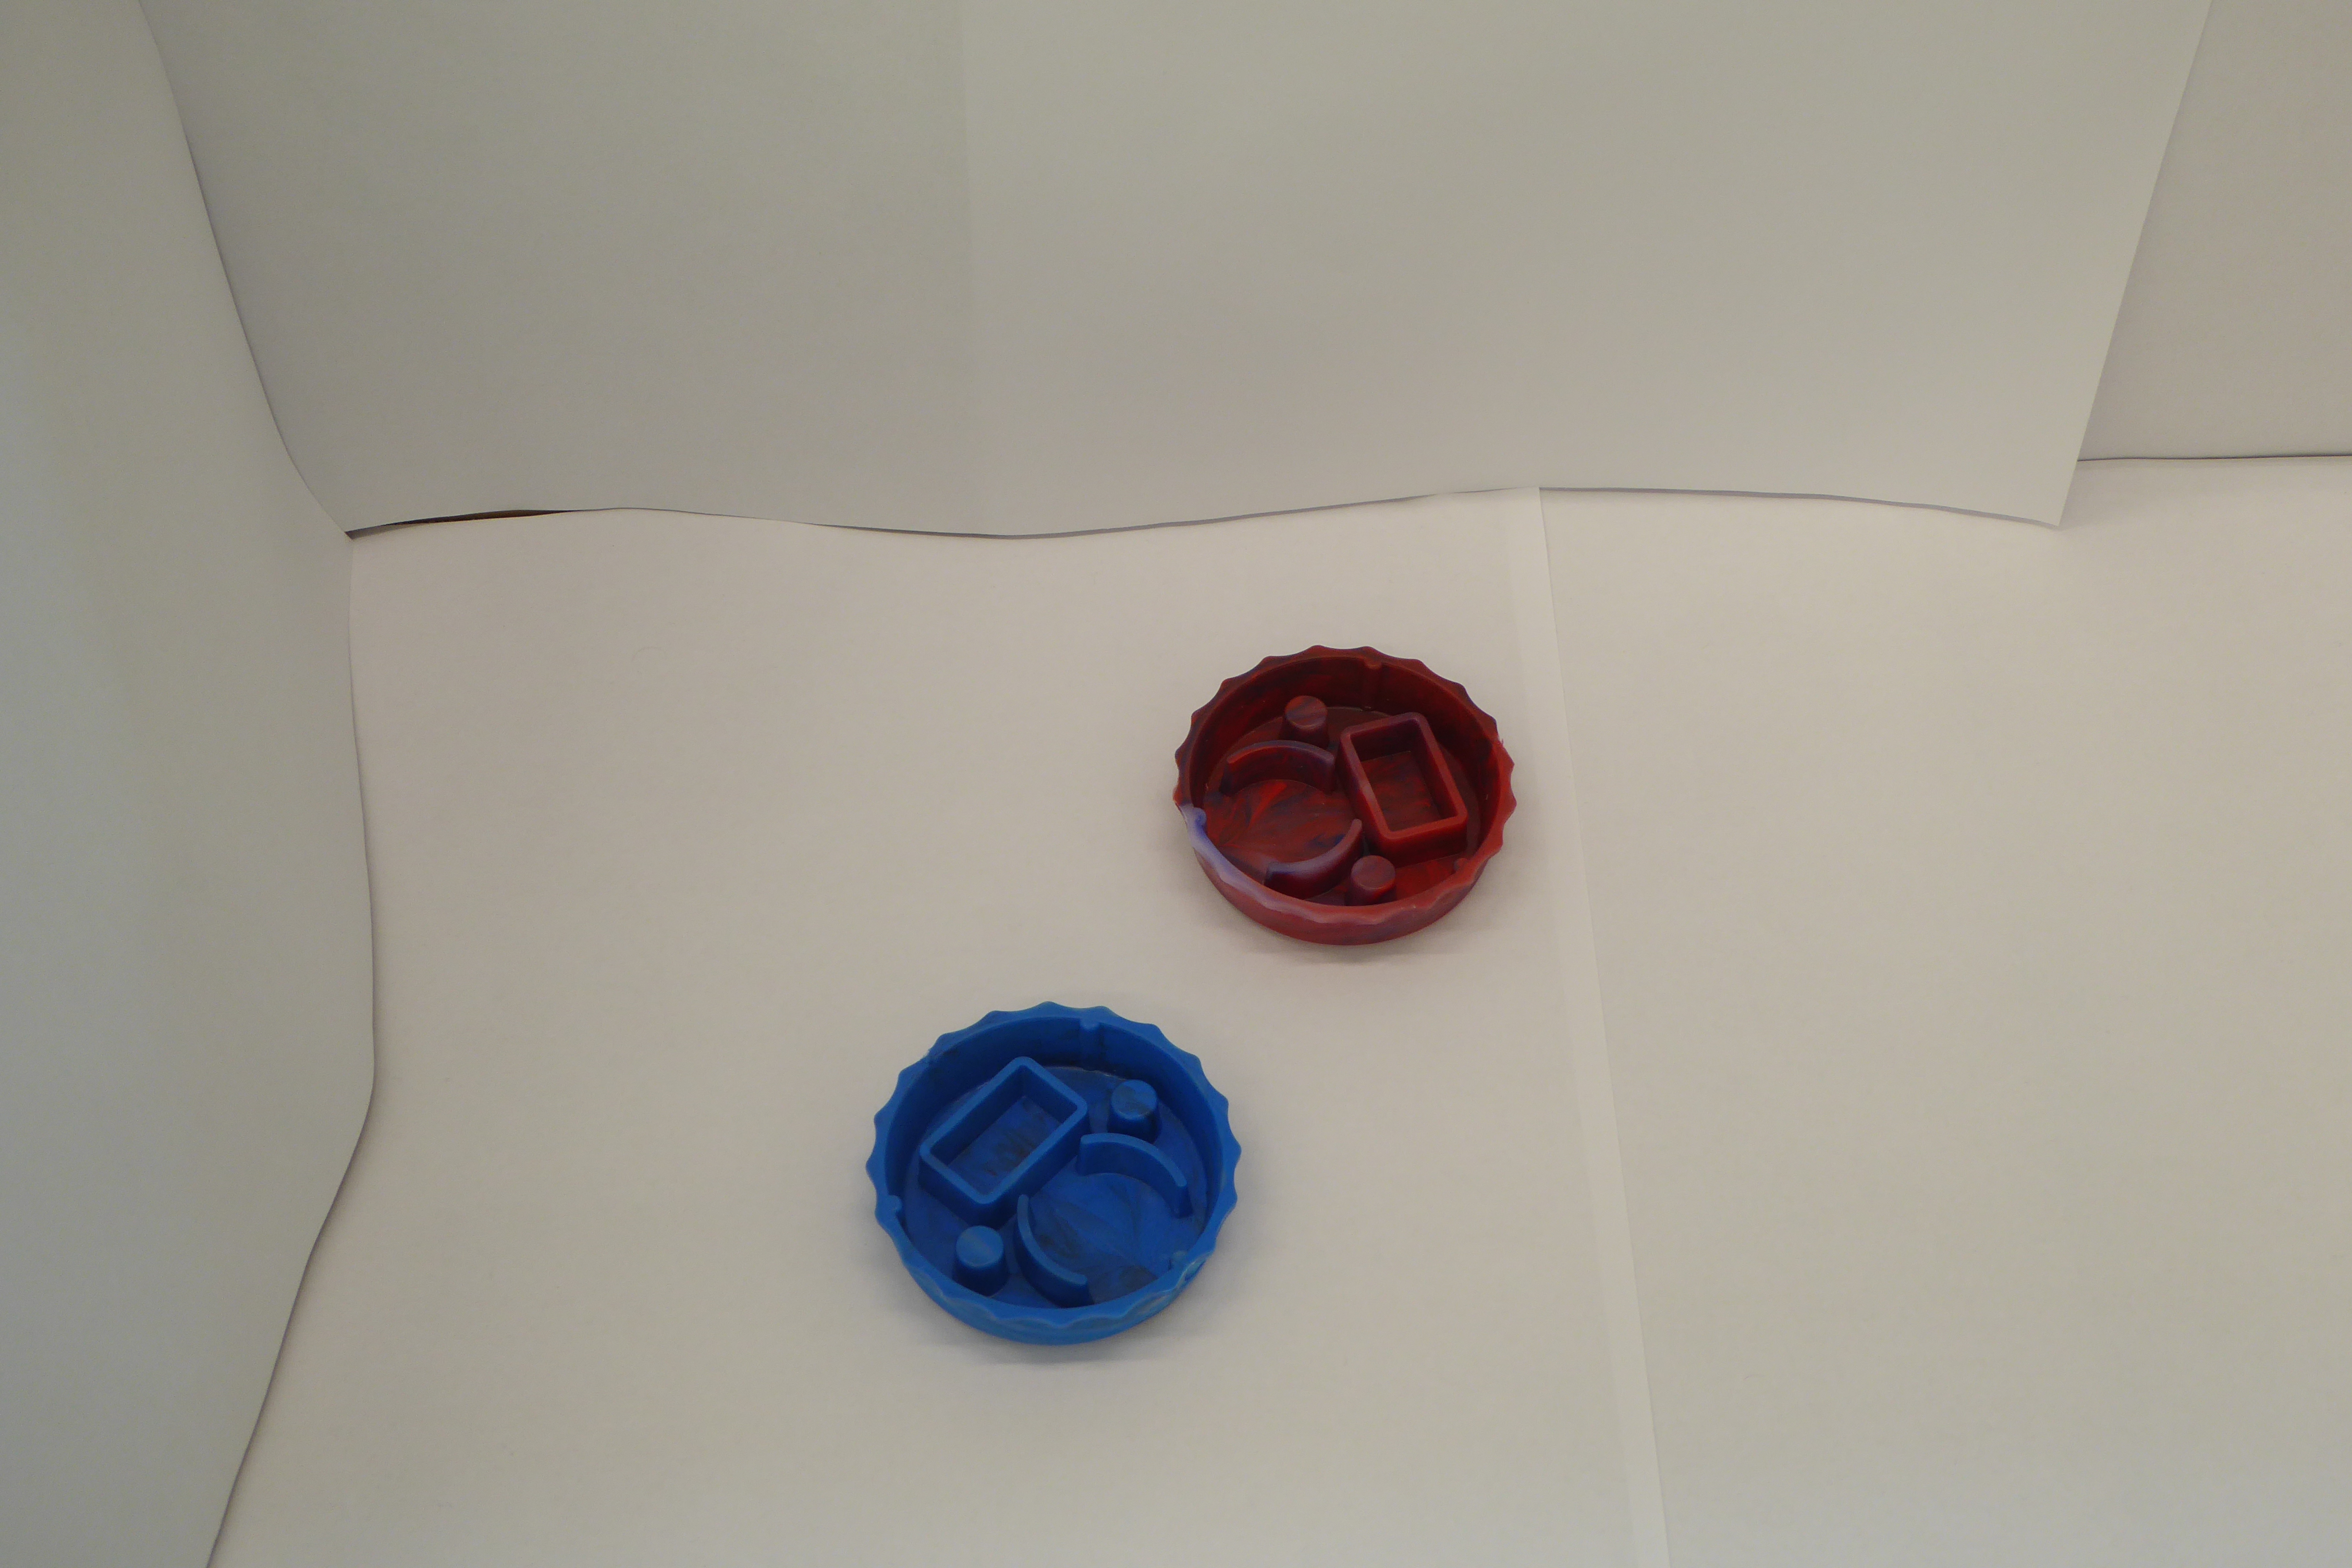
Label: Bottle Opener - Cover